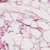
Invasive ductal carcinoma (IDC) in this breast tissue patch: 0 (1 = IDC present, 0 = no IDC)